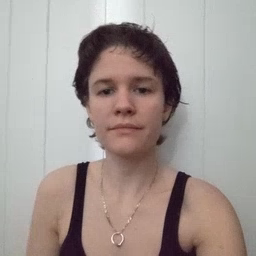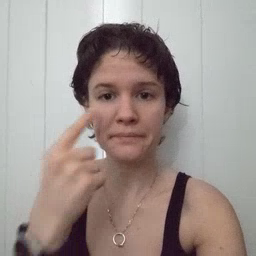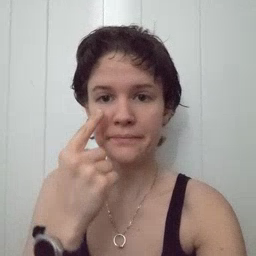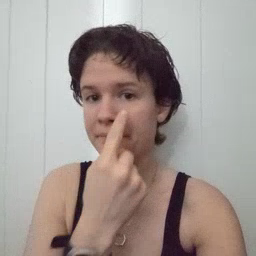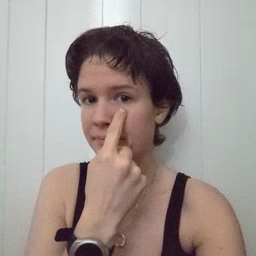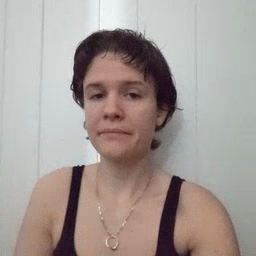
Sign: eye